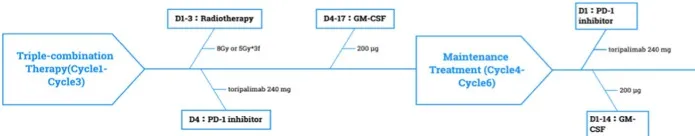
(B) In a PRaG cycle, radiotherapy was delivered for metastases, followed by GM-CSF subcutaneous (sc) injection once daily for two weeks, and toripalimab was intravenous(iv) once within one week after radiotherapy. PRaG Therapy was repeated every three weeks, and three cycles of triple-therapy were administered. Subsequently, the patient underwent three cycles of PD-1 inhibotor and GM-CSF maintenance treatment.
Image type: chart (chart)